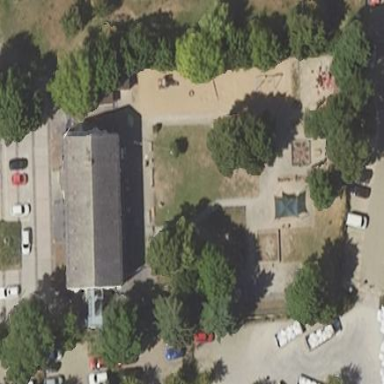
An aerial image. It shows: Kindergarten.